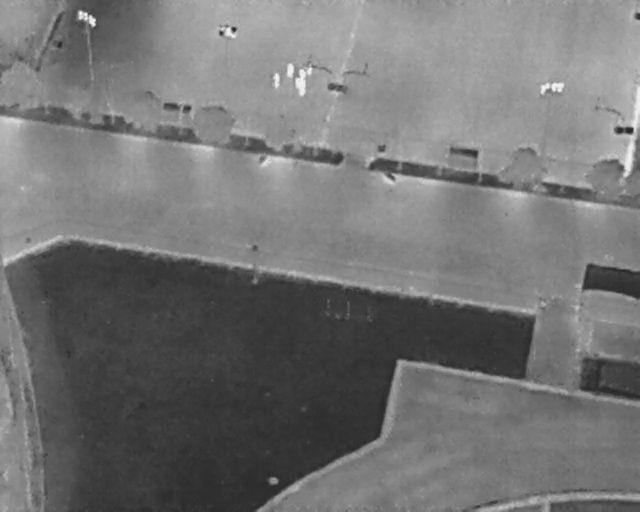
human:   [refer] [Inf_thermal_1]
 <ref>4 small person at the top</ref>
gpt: <box>[[45, 15, 47, 16, 2], [45, 16, 48, 17, 2], [46, 13, 48, 15, 2], [47, 12, 49, 14, 2]]</box>

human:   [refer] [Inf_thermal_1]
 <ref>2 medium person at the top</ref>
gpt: <box>[[41, 14, 44, 16, 2], [43, 12, 46, 14, 2]]</box>